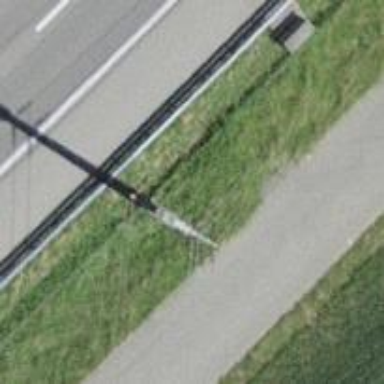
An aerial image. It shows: Power pole.